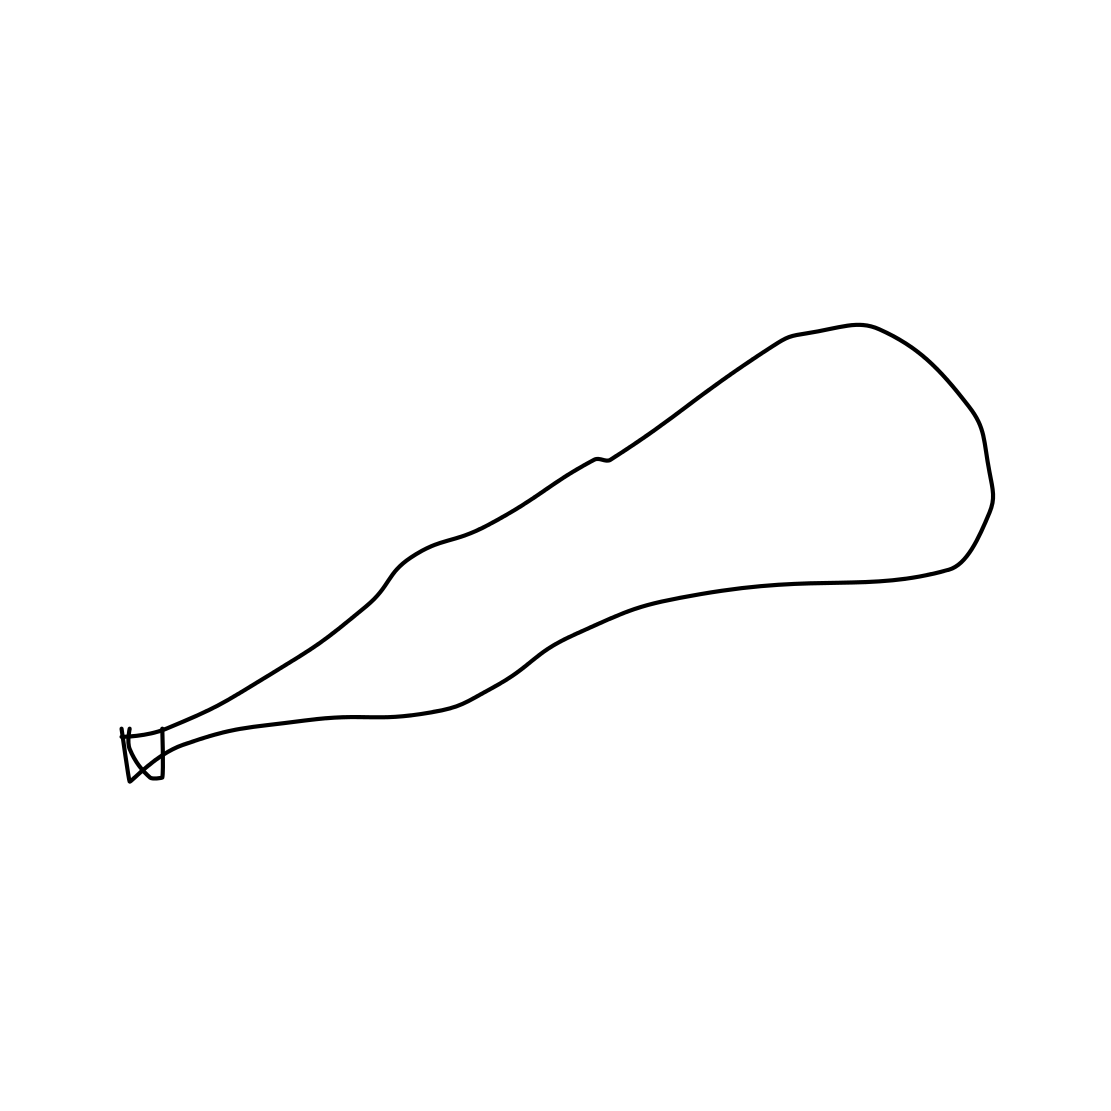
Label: baseball bat